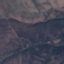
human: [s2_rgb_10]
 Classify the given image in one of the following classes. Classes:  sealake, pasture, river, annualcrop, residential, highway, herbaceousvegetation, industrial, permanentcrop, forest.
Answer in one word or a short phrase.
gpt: HerbaceousVegetation